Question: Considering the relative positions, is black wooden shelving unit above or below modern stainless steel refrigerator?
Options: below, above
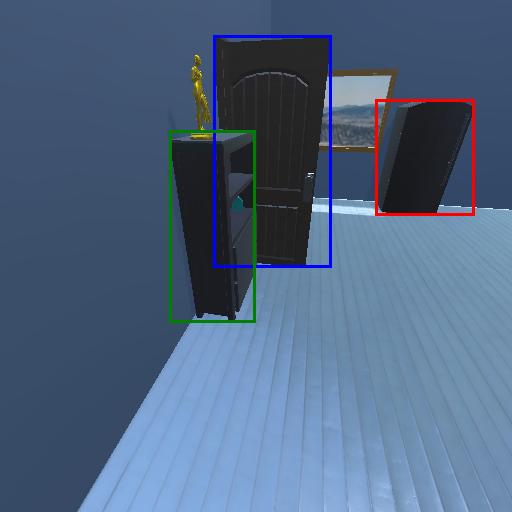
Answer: below